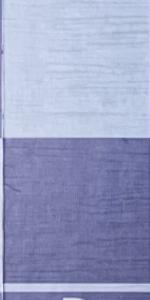
Label: Empty